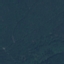
Label: Forest